Question: I'm trying to create a function that will arrange points in a table like as shown in the image:

Code I need to modify is:
'''
var rowsCount = 7;
var heightTable = 700;
var rowHeight = 100;
//an array with divs with elements, every element has a top and left position
var arrayOfDivs = [({topPosition : 99, leftPosition: 100}),({topPosition : 150, leftPosition: 400}),({topPosition : 578, leftPosition: 10})];
//so here create a function that will create arrays = rowCount, so here we will need 7 arrays and arrange elements from arrayOfDivs into new arrays
function arrangeInNewArrays (rowsCont,heightTable,rowHeight) {
var j=0;
for i=0 {
if (arrayOfDivs.topPosition[0] > rowHeight*j < rowHeight){
var array+j = array+j+arrayOfDivs[i];
}else {
i++,j++
}
}
print arrayofDivs[i];
}
'''
Any suggestions? How can I arrange points by row...
Please help me to do that///
CODE: <URL>
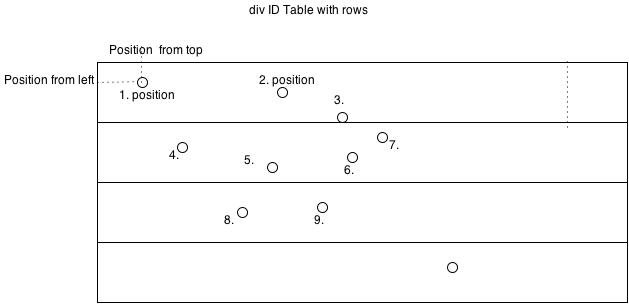
Answer: I think you can use something like this:
'''
var ROW_HEIGHT = 100; //assume 100px, but you can change this
var rowsCount = 7;
var rows = [];
for(var i = 0; i < rowsCount; i++) {
rows[i] = [];
}
for(var i = 0; i < arrayOfDivs.length; i++) {
var position = arrayOfDivs[i];
//The assumption is that the table starts at position 0. If not, you will
//have to subtract the table's top position from topPosition
var rowNumber = Math.floor(position.topPosition / ROW_HEIGHT);
rows[rowNumber].push(position);
}
'''
This will end up grouping divs into rows, based on their 'topPosition'. So anything that with '0 <= topPosition < 100' will be in 'row[0]' (first row), anything with '100 <= topPosition < 200' will be in 'row[1]' (second row) and so on.
You can then iterate over these and position them based on the 'leftPosition'.
This won't necessarily give you '7' rows though because it depends on the 'topPosition' of each element. So if you don't have anything that has a 'topPosition' such that '600 <= topPosition < 600' then there won't be anything in the seventh row.
If you want to sort by 'leftPosition' within each of the rows, you can do this:
'''
for(var i = 0; i < rowsCount; i++) {
rows[i].sort(function(a, b) {
return a.leftPosition - b.leftPosition;
});
}
'''
<URL>.